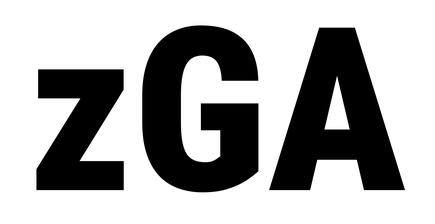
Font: Roboto_Condensed_Black